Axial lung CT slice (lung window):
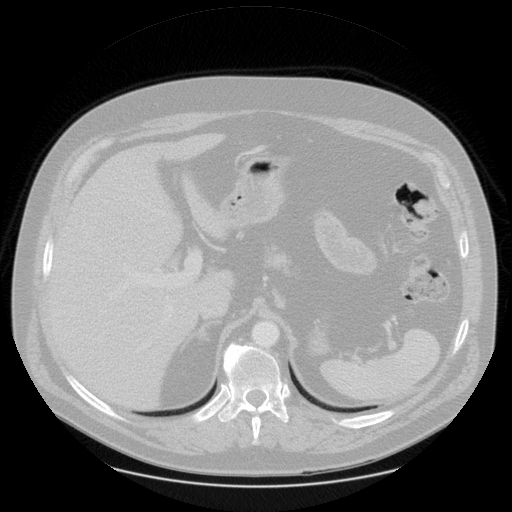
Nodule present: no